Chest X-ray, PA view. Patient: 44 years old, sex F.
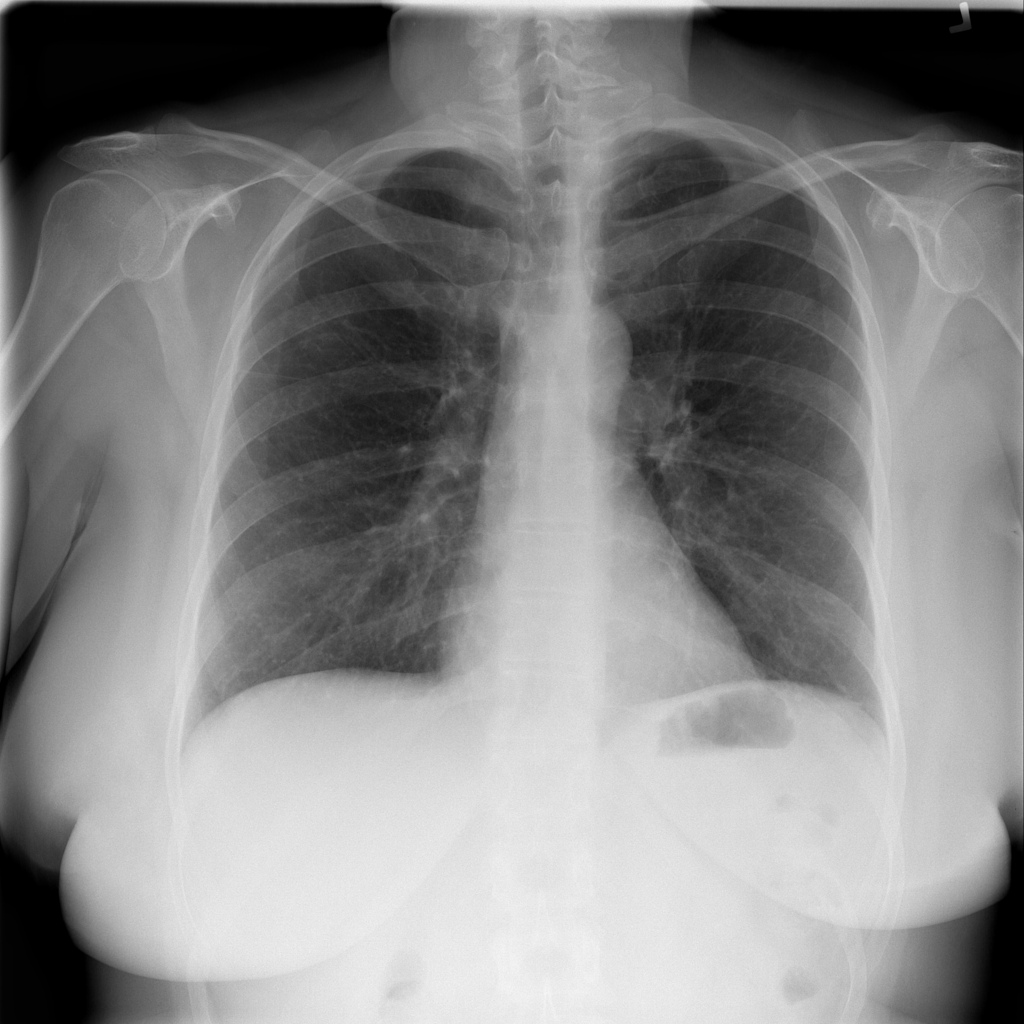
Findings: No Finding